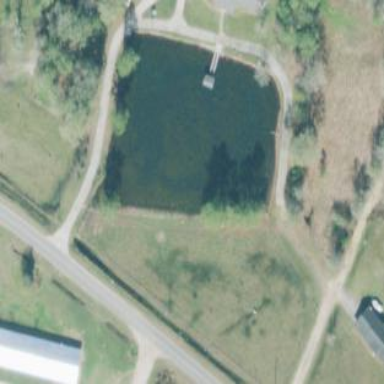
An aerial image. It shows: Serene pond surrounded by nature.